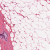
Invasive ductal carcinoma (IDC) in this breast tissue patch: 1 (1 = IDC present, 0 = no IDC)